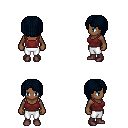
a pixel art fantasy rpg character, female body template, human, dark skin, maroon pirate shirt, white pants, raven pageboy hairstyle, maroon shoes, four views (front, back, left, right), 2x2 character sprite sheet, small pixel art, hard edges, no anti-aliasing